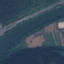
Label: River